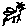
Label: bird